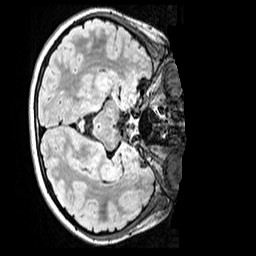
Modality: FLAIR
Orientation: axial
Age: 9
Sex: female
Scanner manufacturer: siemens
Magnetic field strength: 3 T
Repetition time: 5 s
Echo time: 0.388 s